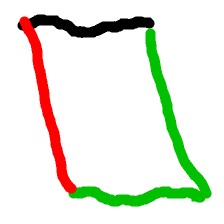
Shape: parallelogram